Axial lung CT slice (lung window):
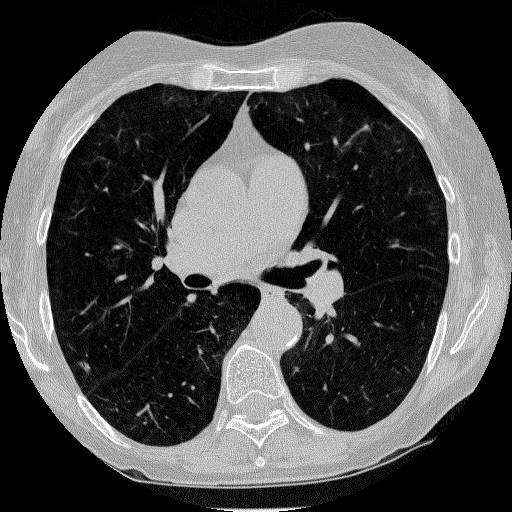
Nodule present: yes
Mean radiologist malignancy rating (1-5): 2.333